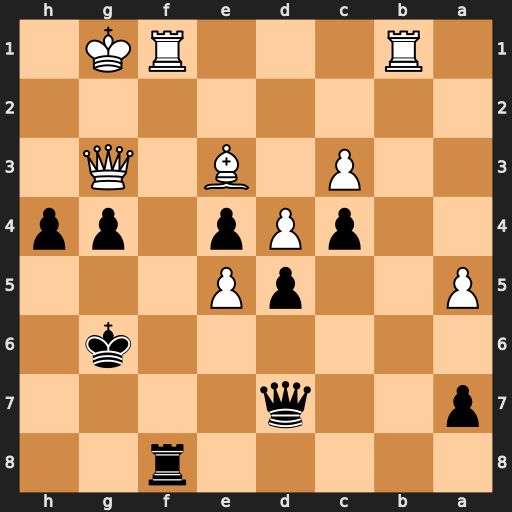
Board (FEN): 5r2/p2q4/6k1/P2pP3/2pPp1pp/2P1B1Q1/8/1R3RK1
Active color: b
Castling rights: -
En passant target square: -
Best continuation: Rxf1+ Rxf1 hxg3